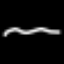
Label: squiggle